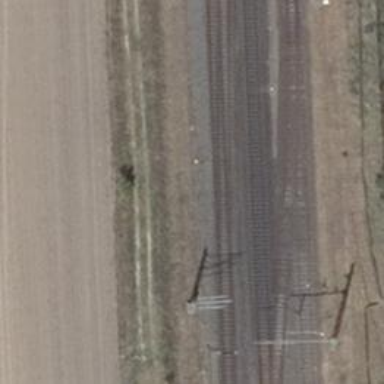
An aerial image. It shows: Railway switch with the turnout pointing to the right.